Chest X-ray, AP view. Patient: 39 years old, sex F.
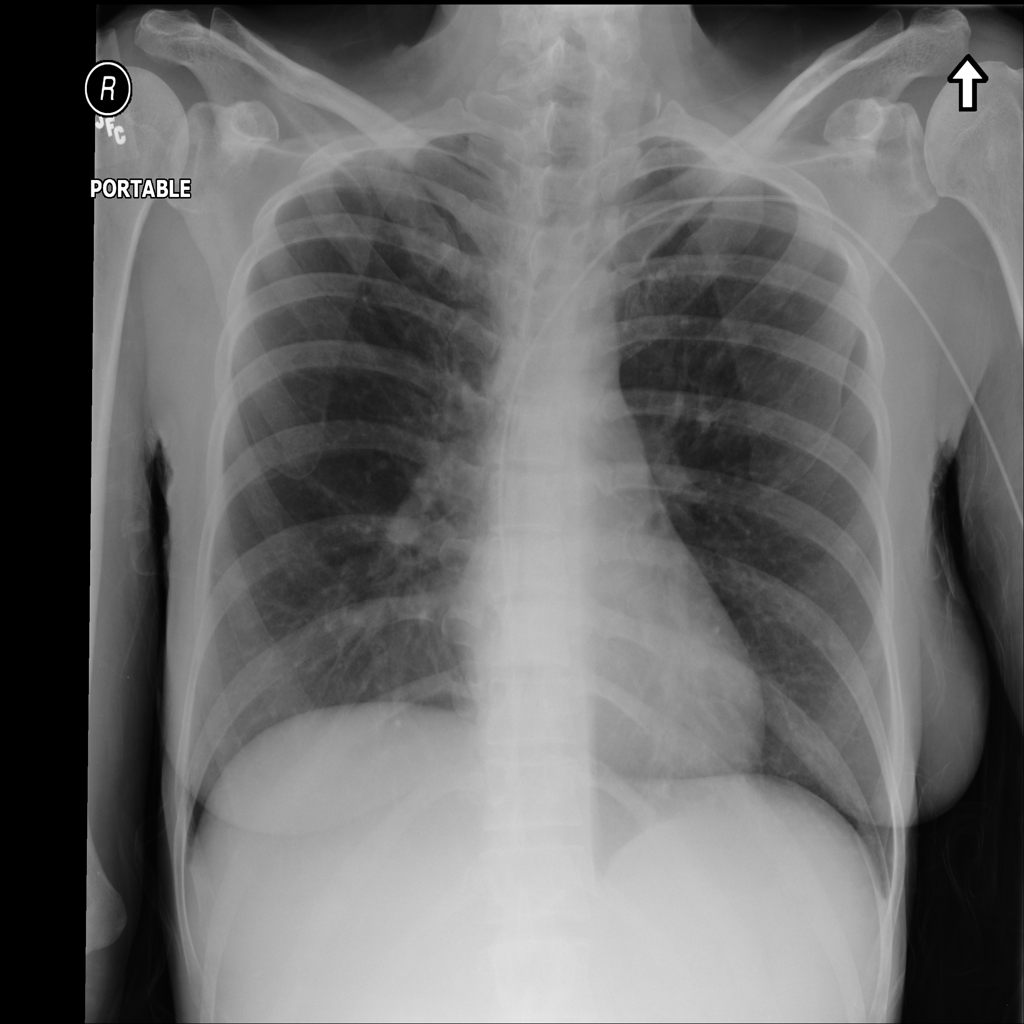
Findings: No Finding